Question: I am using below scripts to build an image gallery
1) scriptphoto.js
2) acceptcomment.php
3) edit_album.php
Edit_album.php contains a mysql query which run when an Image get click (to print comments if image is shared)
html:
'''
<div id="photo_preview" style="display:none">
<div class="photo_wrp">
<img class="close" src="uploads/close.gif" />
<div style="clear:both"></div>
<div class="pleft">test1</div>
<div class="pright">test2</div>
<div style="clear:both"></div>
</div>
</div>
'''
and Javascript on scriptphoto.js
'''
function getPhotoPreviewAjx(id,name) {
$.post('edit_album.php',{action:'get_info',Id:id},
function(data){
if (name == 'YES'){
$('#photo_preview .pleft').html(data.data1);
$('#photo_preview .pright').html(data.data2);
$('#photo_preview').show();
}
else{
$('#photo_preview .pleft').html(data.data1);
$('#photo_preview .pright').html(data.data3);
$('#photo_preview').show();
}
}, "json"
);
};
'''
php code on edit_album.php for that is
'''
if ($_POST['action'] == 'get_info' && (int)$_POST['Id'] > 0) {
$iPid = (int)$_POST['Id'];
$shared = $_POST['shared'];
$sComments = '';
$sq= "SELECT * FROM comment_table WHERE ImageSN = '".$iPid."' ORDER BY C_when ASC LIMIT 10";
$sql = mysql_query($sq);
while($query = mysql_fetch_array($sql))
{
$sWhen = date('F j,Y' , $query['C_when']);
$sComments .= "<div class="comment" id='".$query['C_id']."'>
<p>Comment from '".$query['c_name']."' <span>(".$sWhen.")</span>:</p>
<p>".$query['c_text']."</p>
</div>" ;
}
$sharewarning .="<div id='sharewarning'>Share Images To Enable Comments</div>";
$sCommentsBlock .="<div class="comments" id="comments">
<h2>Comments</h2>
<div id="comments_warning1" style="display:none">Don't forget to fill both fields (Name and Comment)</div>
<div id="comment_warning2" >You can't post more than one comment per 10 minutes (spam protection)</div>
<form onsubmit="return false;">
<table>
<tr><td class="label"><label>Your name: </label></td><td class="field"><input type="text" value="" title="Please enter your name" id="name" /></td></tr>
<tr><td class="label"><label>Comment: <input type="hidden" name="action" value="accept_comment"></label></td><td class="field"><textarea name="text" id="text"></textarea></td></tr>
<tr><td class="label">&nbsp;</td><td class="field"><button onclick="submitComment(".$iPid."); return false;">Post comment</button></td></tr>
</table>
</form>
<div><span id="commentspsn"></span>
<div id="comments_list">".$sComments."</div>
</div>";
$imageInfo = '';
$selecT = "SELECT imagesrc FROM imagerate WHERE ImageSN ='".$iPid."'";
$table = mysql_query($selecT);
while($query = mysql_fetch_array($table))
{
$imageInfo.=$query['imagesrc'];
}
require_once('classes/Services_JSON.php');
$oJson = new Services_JSON();
header('Content-Type:text/javascript');
echo $oJson->encode(array(
'data1' => '<img class="fileUnitSpacer" src="uploads/'. $imageInfo.'">' . $sPrevBtn . $sNextBtn ,
'data2' => $sCommentsBlock,
'data3' => $sharewarning,
));
exit;
}
'''
when a image get clicked to view it shows like this

Till this it works fine but when I Insert a comment successfully, I want to refresh comments to show new comment thats where I got struck
jquery code for handling comments and inserting them is below
'''
function submitComment(id) {
var sName = $('#name').val();
var sText = $('#text').val();
if (sName && sText) {
$.post('acceptcomment.php', { action: 'accept_comment', name: sName, text: sText, id: id },
function(data){
if (data != '1') {
$('#comments_list').fadeOut(2000, function () {
$(this).html(data);
$(this).fadeIn(1000);
});
$("#commentspsn").html('<span id="commentspan"> <b>comment Submitted</b></span>');
}
}
);
} else {
$('#comments_warning1').fadeIn(1000, function () {
$(this).fadeOut(1000);
});
}
};
'''
acceptcomment.php code is
'''
$iItemId =(int)$_POST['id']; // prepare necessary information
$sIp = getVisitorIP();
$sName = $_POST['name'];
$sText = $_POST['text'];
if ($sName && $sText) {
$sql = "SELECT ImageSN FROM comment_table WHERE ImageSN = '".$iItemId."' AND commentip = '".$sIp."' AND C_when >= 'UNIX_TIMESTAMP()-600' LIMIT 1";
$query = mysql_query($sql);
$array = mysql_num_rows($query);
if ($array == 0 ) {
$insert = "INSERT INTO comment_table SET ImageSN = '".$iItemId."' , commentip = '".$sIp."' , C_when = UNIX_TIMESTAMP(), c_name = '".$sName."', c_text ='".$sText."'";
$sql = mysql_query($insert);
$update= 'UPDATE imagerate SET comment_counts = comment_counts + 1 WHERE ImageSN = "'.$iItemId.'"';
$query = mysql_query($update);
}
}
return 1;
'''
need guideness
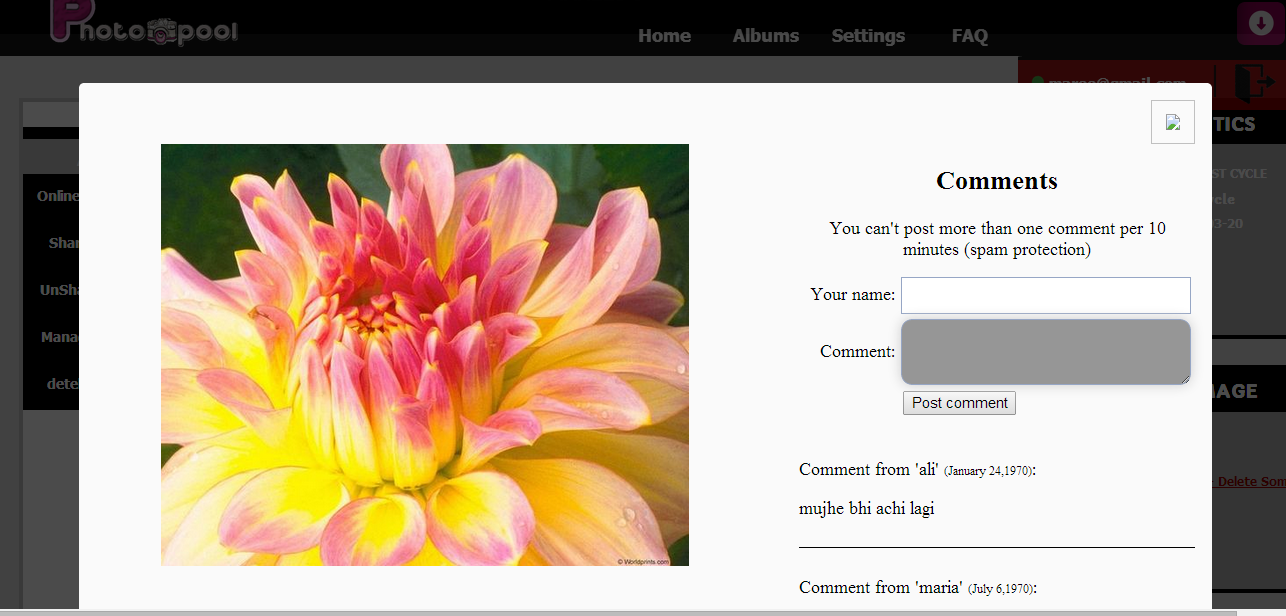
Answer: Modify your accept comment.php to return a json response as below code.
'''
// prepare necessary information
$iItemId =(int)$_POST['id'];
$sIp = getVisitorIP();
$sName = $_POST['name'];
$sText = $_POST['text'];
$oJson = new Services_JSON();
if ($sName && $sText) {
$sql = "SELECT ImageSN FROM comment_table WHERE ImageSN = '".$iItemId."' AND commentip = '".$sIp."' AND C_when >= 'UNIX_TIMESTAMP()-600' LIMIT 1";
$query = mysql_query($sql);
$array = mysql_num_rows($query);
if ($array == 0 ) {
$insert = "INSERT INTO comment_table SET ImageSN = '".$iItemId."' , commentip = '".$sIp."' , C_when = UNIX_TIMESTAMP(), c_name = '".$sName."', c_text ='".$sText."'";
$sql = mysql_query($insert);
$update= 'UPDATE imagerate SET comment_counts = comment_counts + 1 WHERE ImageSN = "'.$iItemId.'"';
$query = mysql_query($update);
$data = array("item_id"=>$iItemId,"name"=>$sName,"text"=>$sText);
return $oJson->encode($data);
}
}
return $oJson->encode(array("error"=>"Error while updating the comment"));
'''
In your Javascript code update the comment section with the received text
'''
function submitComment(id) {
var sName = $('#name').val();
var sText = $('#text').val();
if (sName && sText) {
$.post('acceptcomment.php', { action: 'accept_comment', name: sName, text: sText, id: id },
function(data){
if (!data.error) {
$('#comments_list').fadeOut(2000, function () {
$(this).html(data.text);
$(this).fadeIn(1000);
});
$("#commentspsn").html('<span id="commentspan"> <b>comment Submitted</b></span>');
}
}
);
} else {
$('#comments_warning1').fadeIn(1000, function () {
$(this).fadeOut(1000);
});
}
};
'''